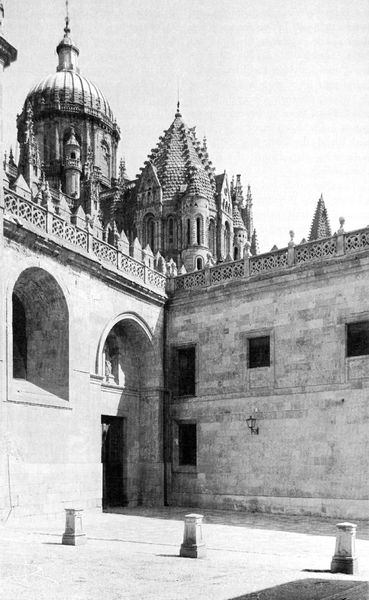
Titel: Salamanca, Kathedrale
Standort: Salamanca (EU - E)
Schlagwörter: himmel, schatten, weiß, fenster, glas, grau, licht, schwarz, tür, gebäude, haus, architektur, kirche, boden, turm, ecke, bogen, mauer, kuppel, detail, foto, fotografie, photographie, bögen, eingang, innenhof, kuppeln, türmchen, palast, balustrade, dom, münster, kathedrale, photo, gotteshaus, kiche, kriechblumen, irche, schwarz-weiss architektur, haus gottes